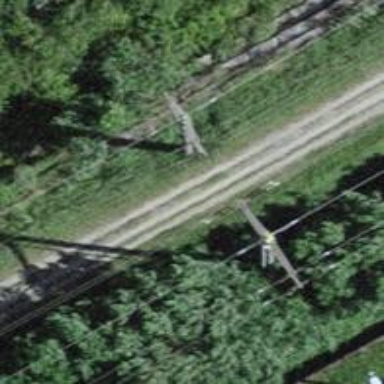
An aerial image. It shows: Power line in the image.